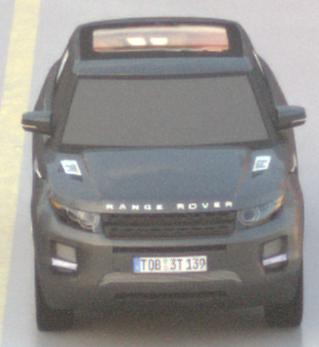
Make: Land Rover
Model: Range Rover Evoque 2.0 Si4
Detailed model: Range Rover Evoque (I)
Model produced from: 2011/08
Model produced until: 2013/11
Doors: 5
Color: gray
Road condition: wet road
Daytime: sunrise or sunset
Contrast: low contrast